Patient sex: F
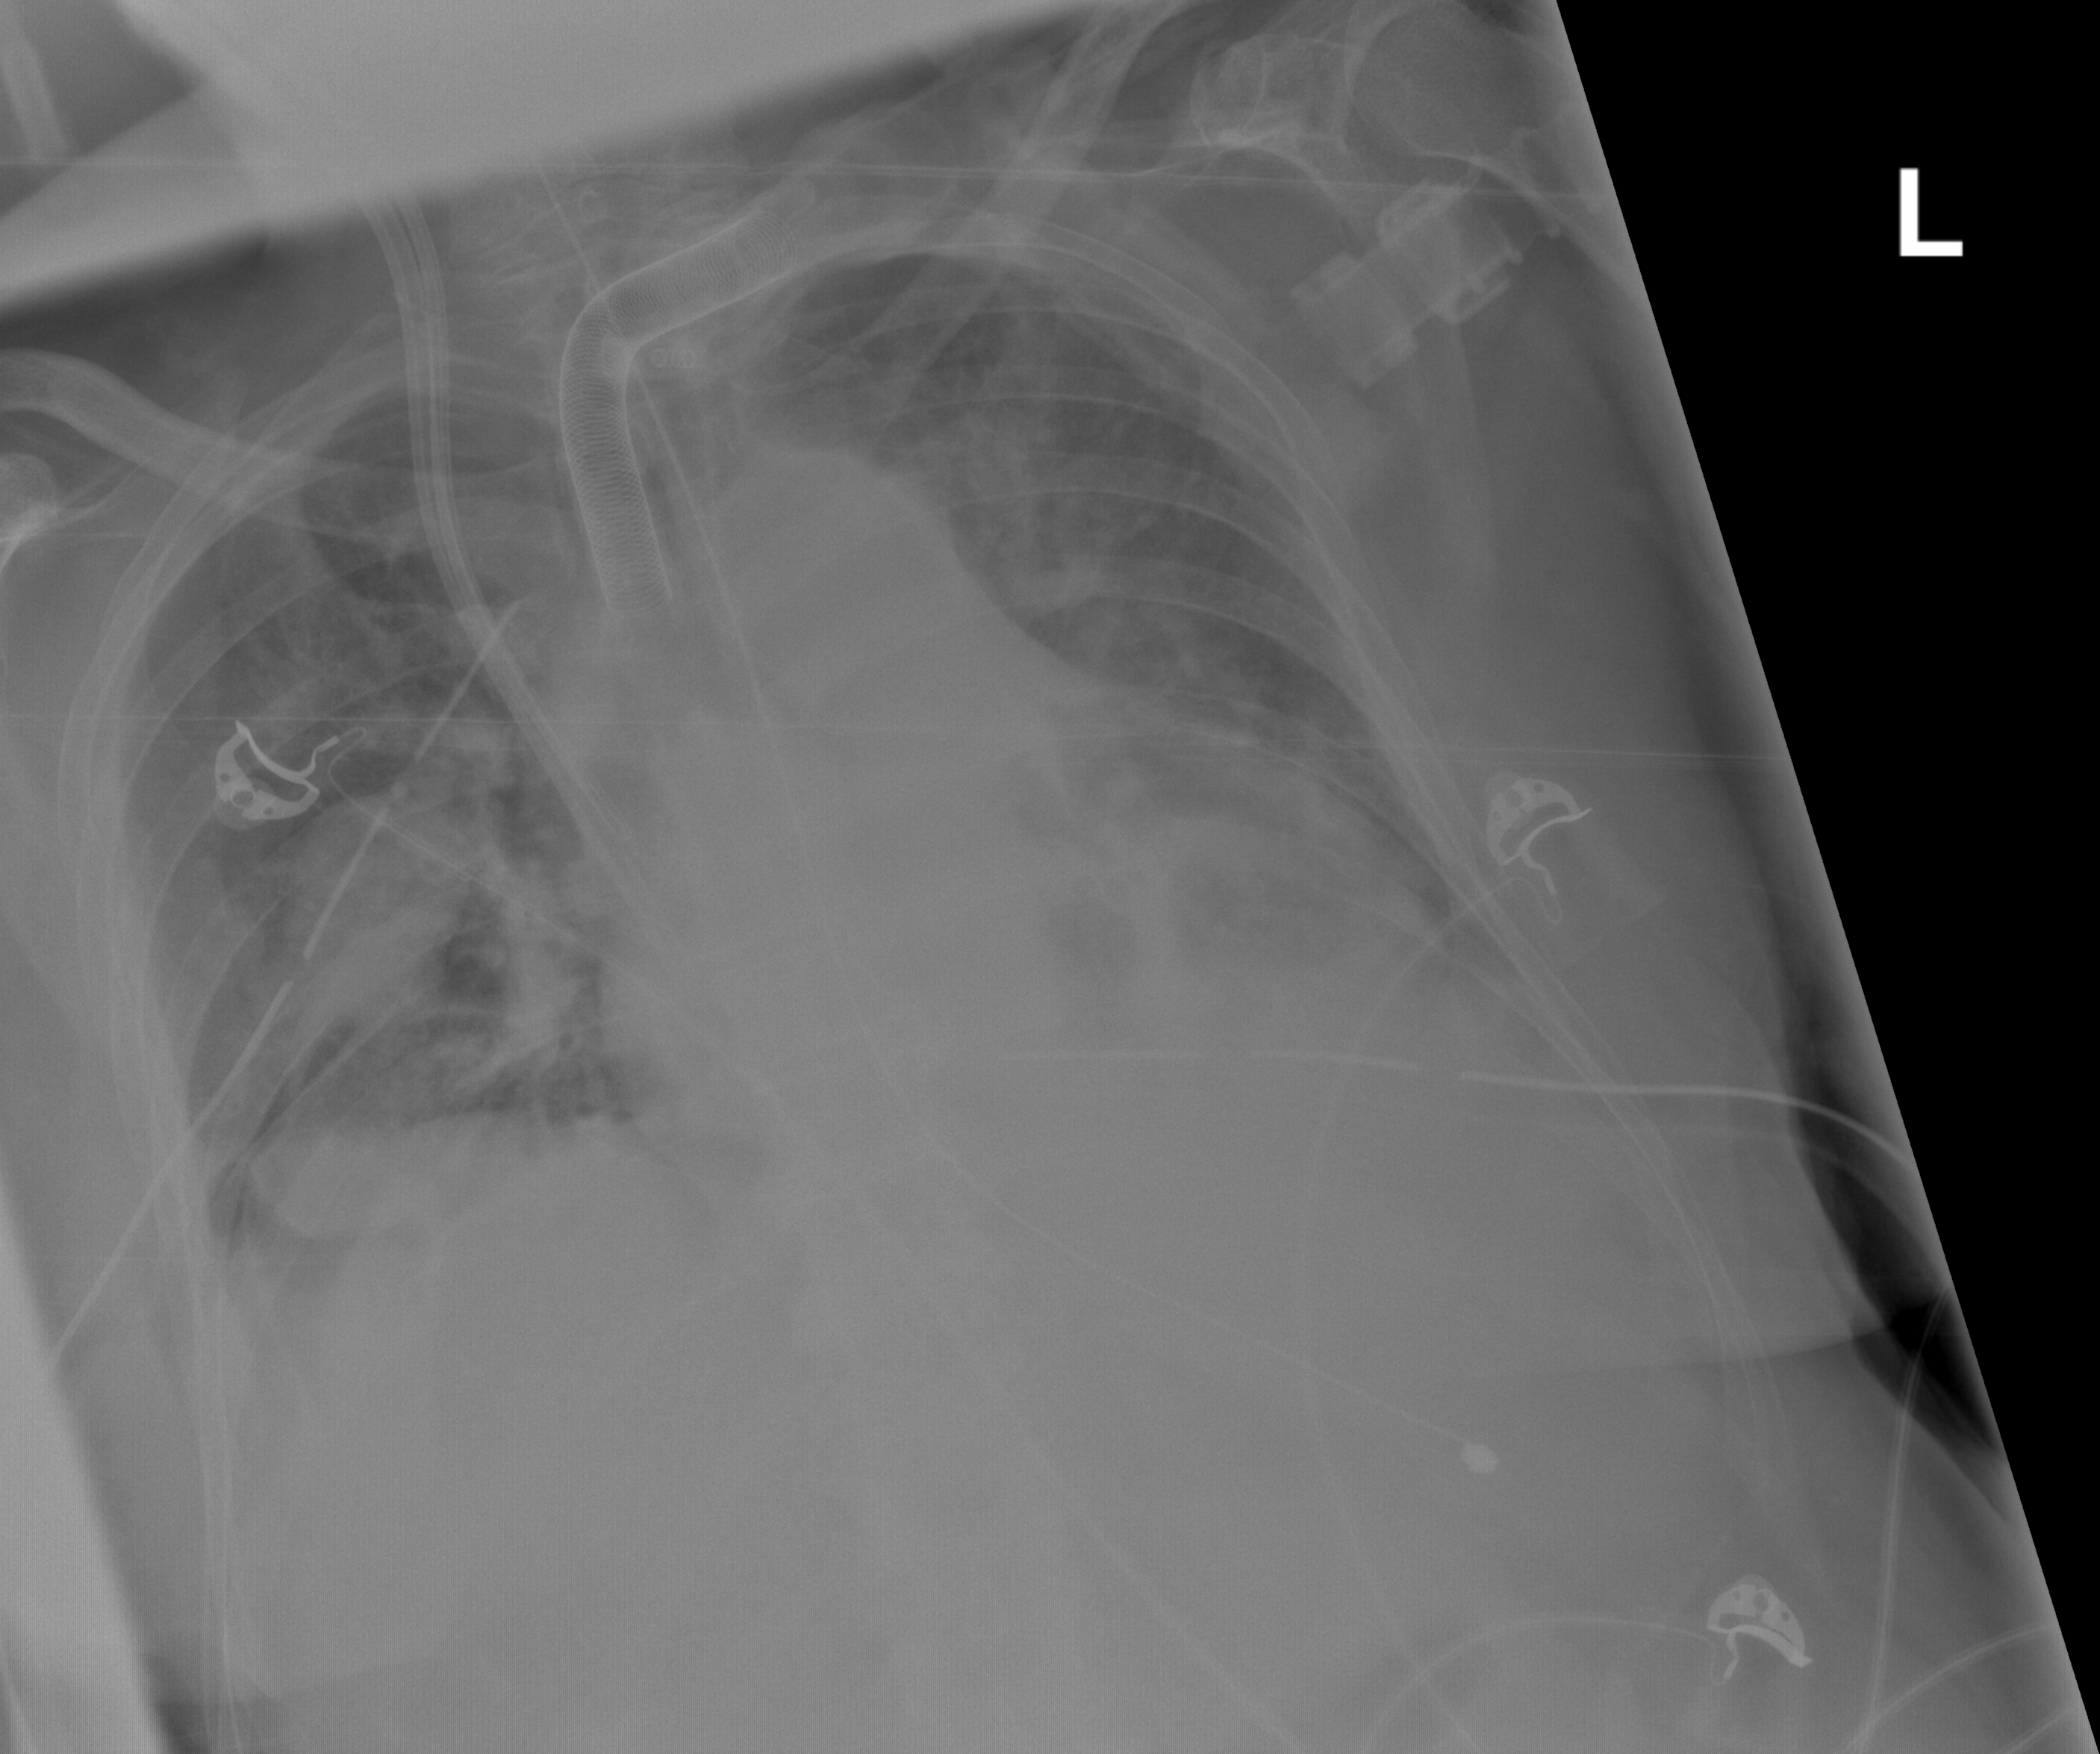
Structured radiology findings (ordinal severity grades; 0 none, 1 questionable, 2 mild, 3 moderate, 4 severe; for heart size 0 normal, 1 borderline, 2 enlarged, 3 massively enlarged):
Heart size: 1
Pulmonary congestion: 2
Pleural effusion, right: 0
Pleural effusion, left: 0
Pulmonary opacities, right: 2
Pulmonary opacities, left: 2
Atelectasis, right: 0
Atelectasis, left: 0